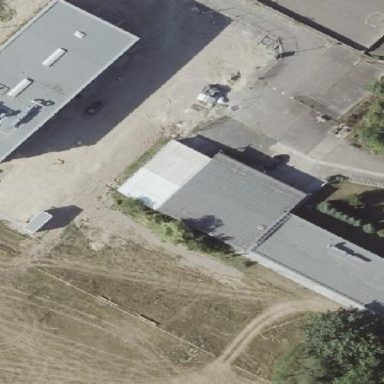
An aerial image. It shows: Shed building.